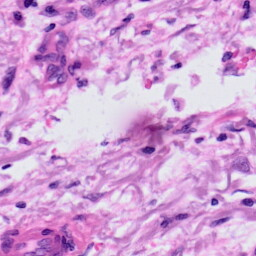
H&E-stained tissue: Skin